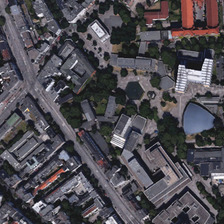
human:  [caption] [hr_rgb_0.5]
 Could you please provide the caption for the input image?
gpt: the buildings beside the school seems similar .

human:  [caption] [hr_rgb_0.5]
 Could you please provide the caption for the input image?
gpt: many buildings and green trees are in a school .

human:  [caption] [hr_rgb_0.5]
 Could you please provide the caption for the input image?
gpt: many buildings and green trees are in a school .

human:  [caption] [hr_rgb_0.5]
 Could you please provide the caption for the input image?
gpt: the buildings beside the school seems similar .

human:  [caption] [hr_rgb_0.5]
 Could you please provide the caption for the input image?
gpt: many buildings and green trees are in a school .